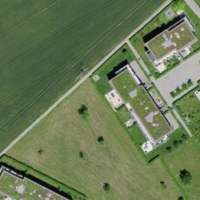
EUNIS habitat code: 52
Species observed at this site:
Chelidonium majus